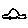
Label: car